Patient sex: M
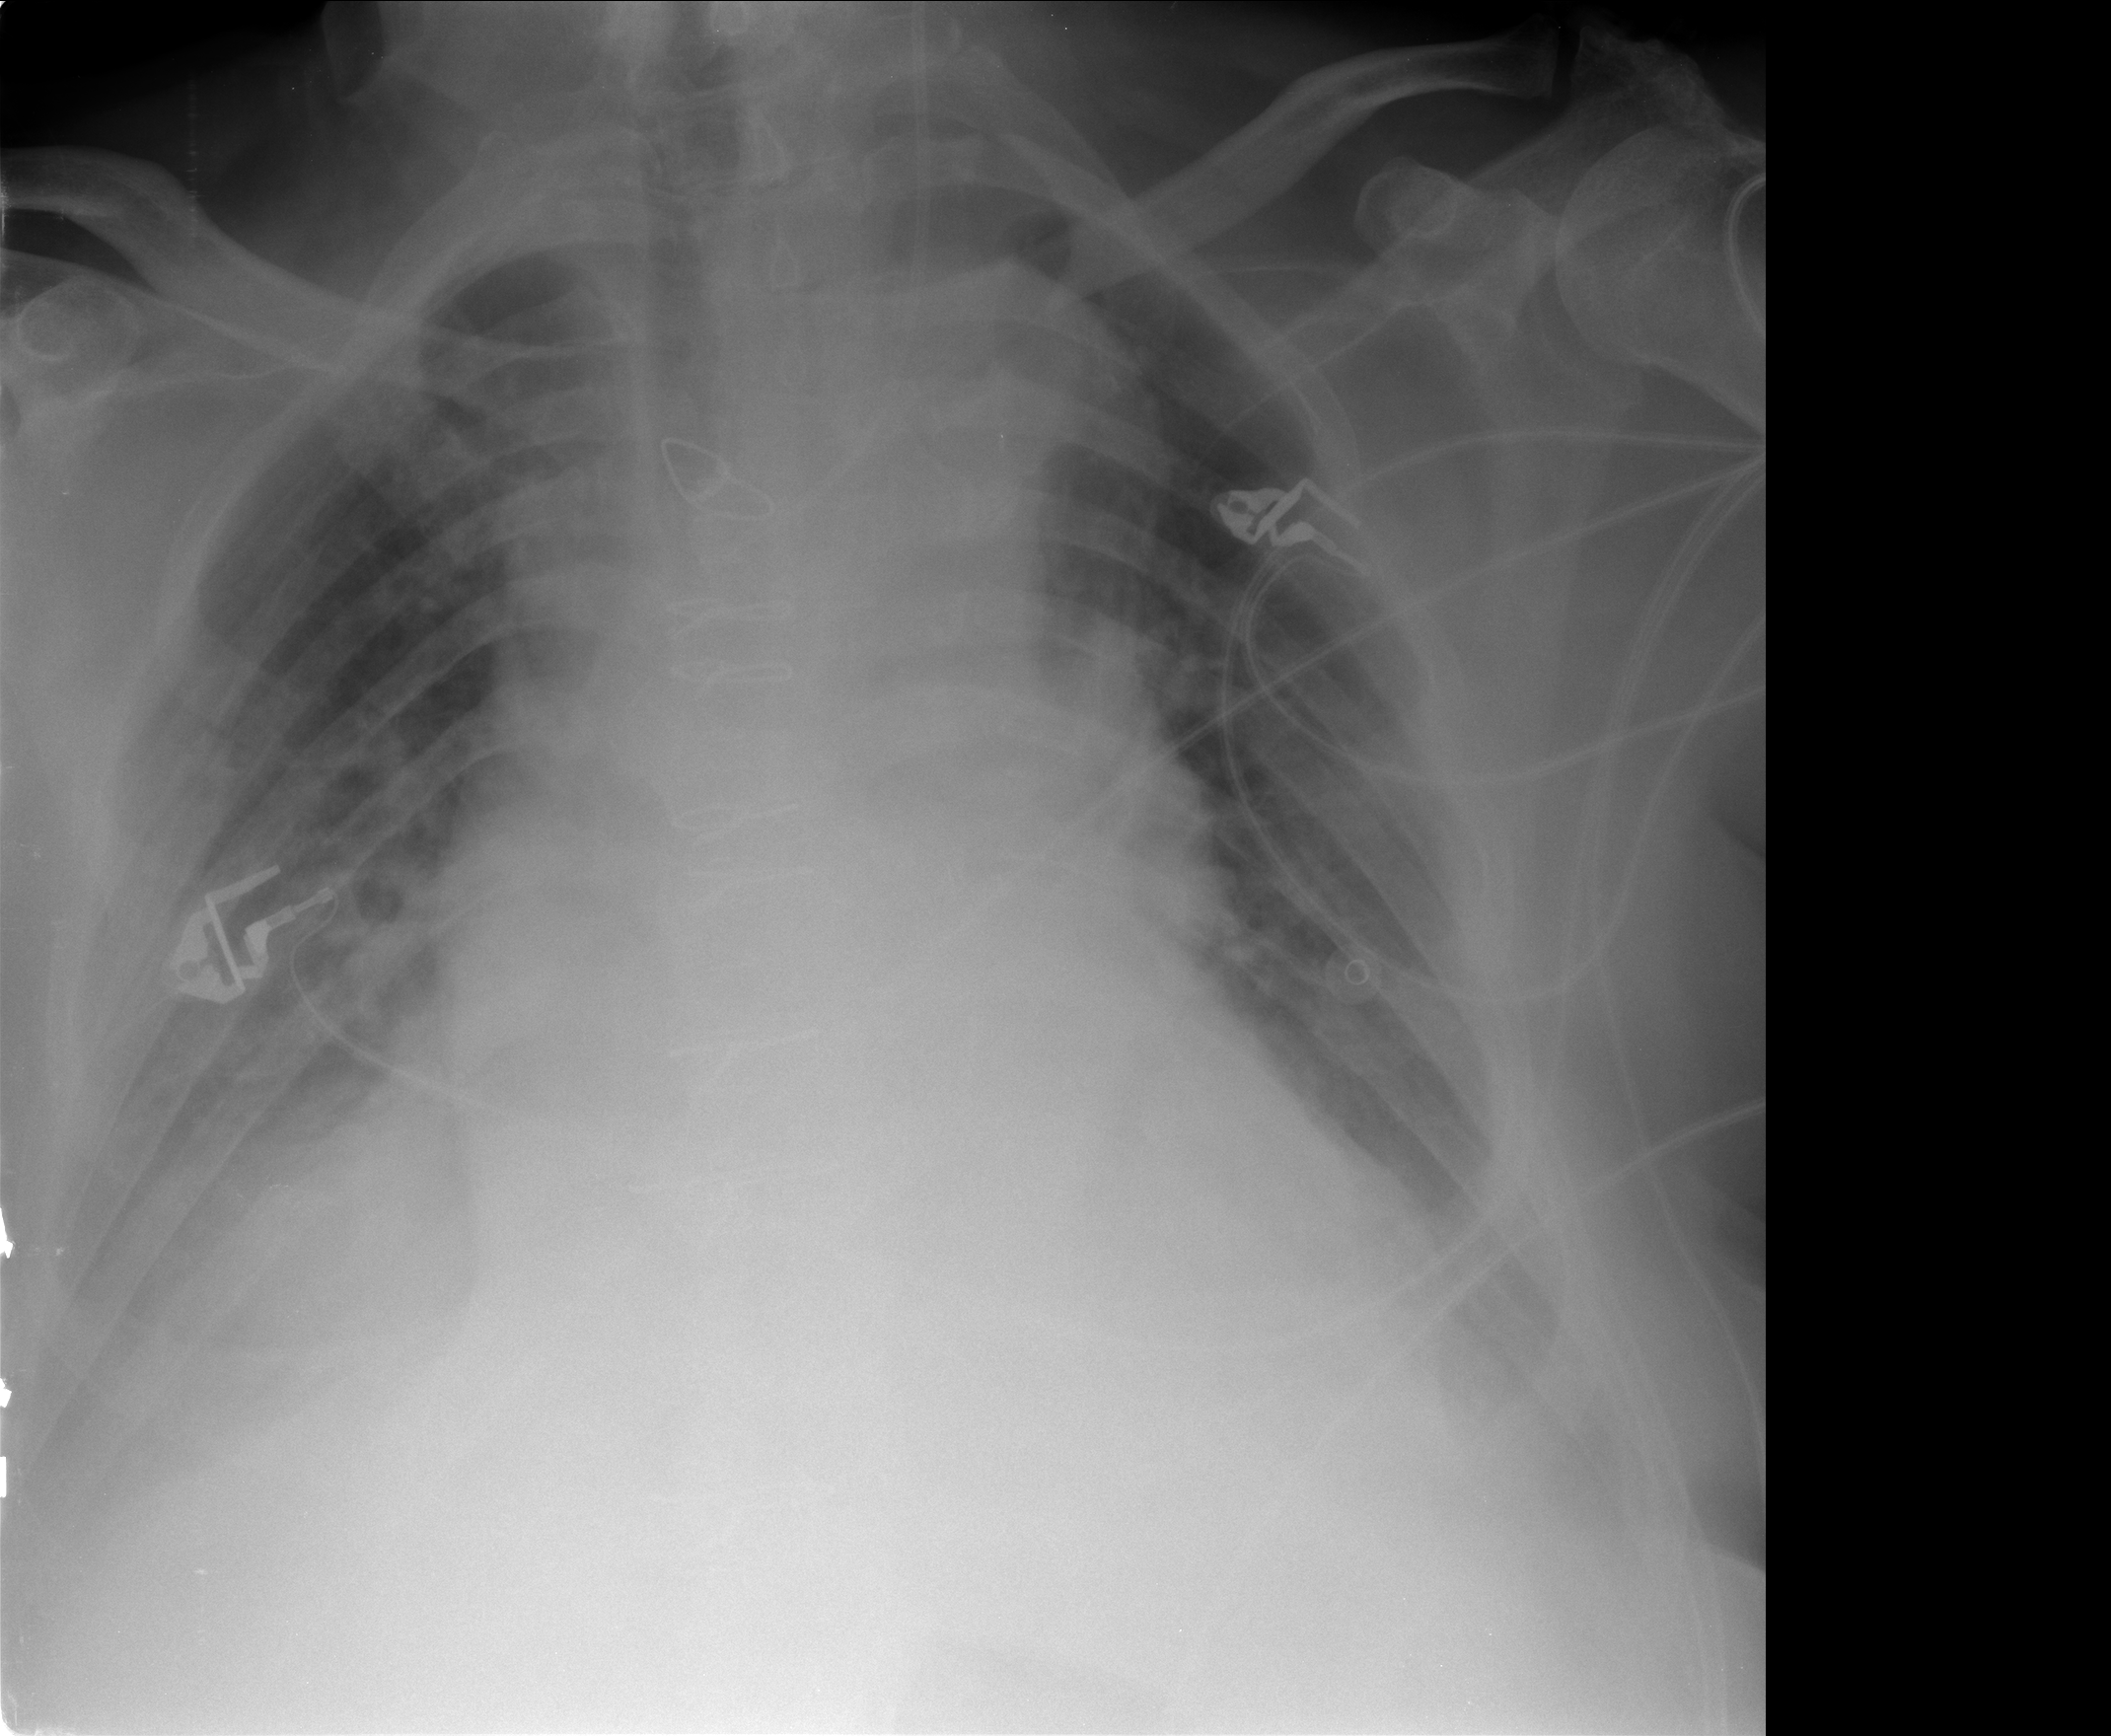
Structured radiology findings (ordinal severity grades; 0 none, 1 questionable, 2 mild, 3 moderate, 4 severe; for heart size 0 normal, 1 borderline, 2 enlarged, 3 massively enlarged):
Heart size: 2
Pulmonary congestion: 1
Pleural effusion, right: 3
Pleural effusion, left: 2
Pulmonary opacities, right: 0
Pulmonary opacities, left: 0
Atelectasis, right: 2
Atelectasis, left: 2